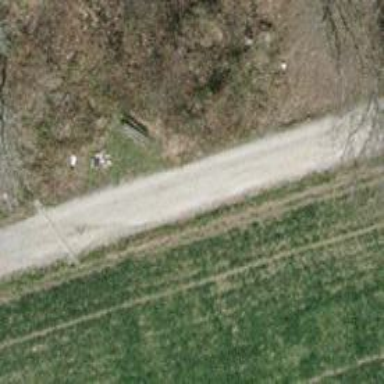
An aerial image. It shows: Bench for seating.